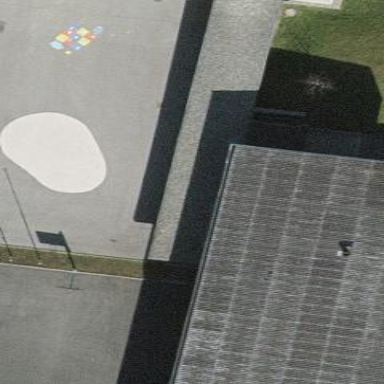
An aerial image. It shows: View of roof of building.